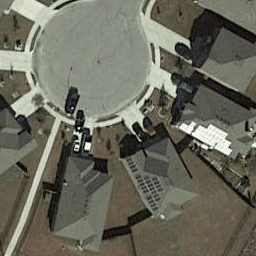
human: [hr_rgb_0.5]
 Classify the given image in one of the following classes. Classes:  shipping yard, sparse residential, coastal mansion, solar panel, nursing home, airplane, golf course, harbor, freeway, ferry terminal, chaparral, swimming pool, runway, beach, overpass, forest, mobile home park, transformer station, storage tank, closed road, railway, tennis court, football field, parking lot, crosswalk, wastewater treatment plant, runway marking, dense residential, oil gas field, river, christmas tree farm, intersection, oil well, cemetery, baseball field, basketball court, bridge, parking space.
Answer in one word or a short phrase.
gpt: closed road